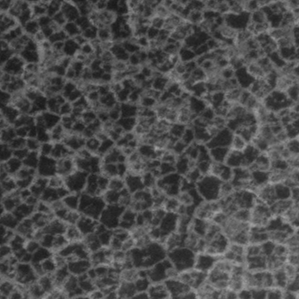
Label: frost